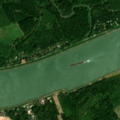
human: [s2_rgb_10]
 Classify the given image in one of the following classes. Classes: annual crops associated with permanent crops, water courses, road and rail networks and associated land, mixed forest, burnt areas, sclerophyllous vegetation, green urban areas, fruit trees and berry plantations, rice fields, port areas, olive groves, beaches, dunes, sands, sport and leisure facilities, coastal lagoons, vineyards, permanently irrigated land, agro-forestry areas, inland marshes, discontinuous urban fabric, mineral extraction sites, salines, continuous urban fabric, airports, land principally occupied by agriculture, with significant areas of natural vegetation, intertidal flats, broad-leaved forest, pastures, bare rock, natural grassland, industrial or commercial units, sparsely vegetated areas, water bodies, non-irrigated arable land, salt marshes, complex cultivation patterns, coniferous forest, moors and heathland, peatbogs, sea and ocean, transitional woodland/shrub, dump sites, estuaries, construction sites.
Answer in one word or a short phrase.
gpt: discontinuous urban fabric, non-irrigated arable land, broad-leaved forest, water courses